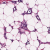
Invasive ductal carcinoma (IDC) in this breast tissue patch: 1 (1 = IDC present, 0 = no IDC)